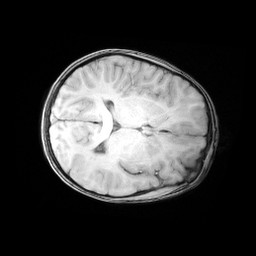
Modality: MP2RAGE
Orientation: axial
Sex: male
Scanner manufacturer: siemens
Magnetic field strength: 3 T
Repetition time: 5 s
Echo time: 0.00368 s